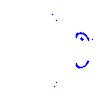
Particle: proton